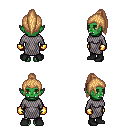
a pixel art fantasy rpg character, female body template, orc, green skin, chain mail, metal pants, light blonde long topknot hairstyle, gold gloves, black shoes, four views (front, back, left, right), 2x2 character sprite sheet, small pixel art, hard edges, no anti-aliasing